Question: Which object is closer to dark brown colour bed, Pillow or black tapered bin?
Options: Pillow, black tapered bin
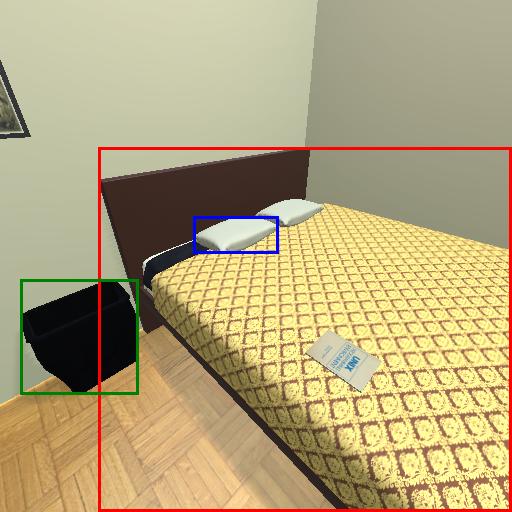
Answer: Pillow